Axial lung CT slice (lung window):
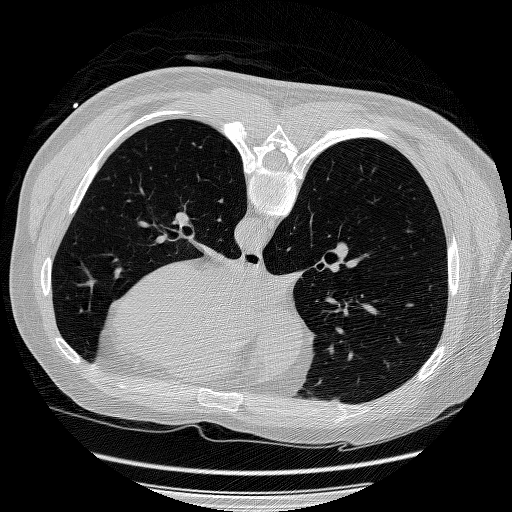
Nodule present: no